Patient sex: M
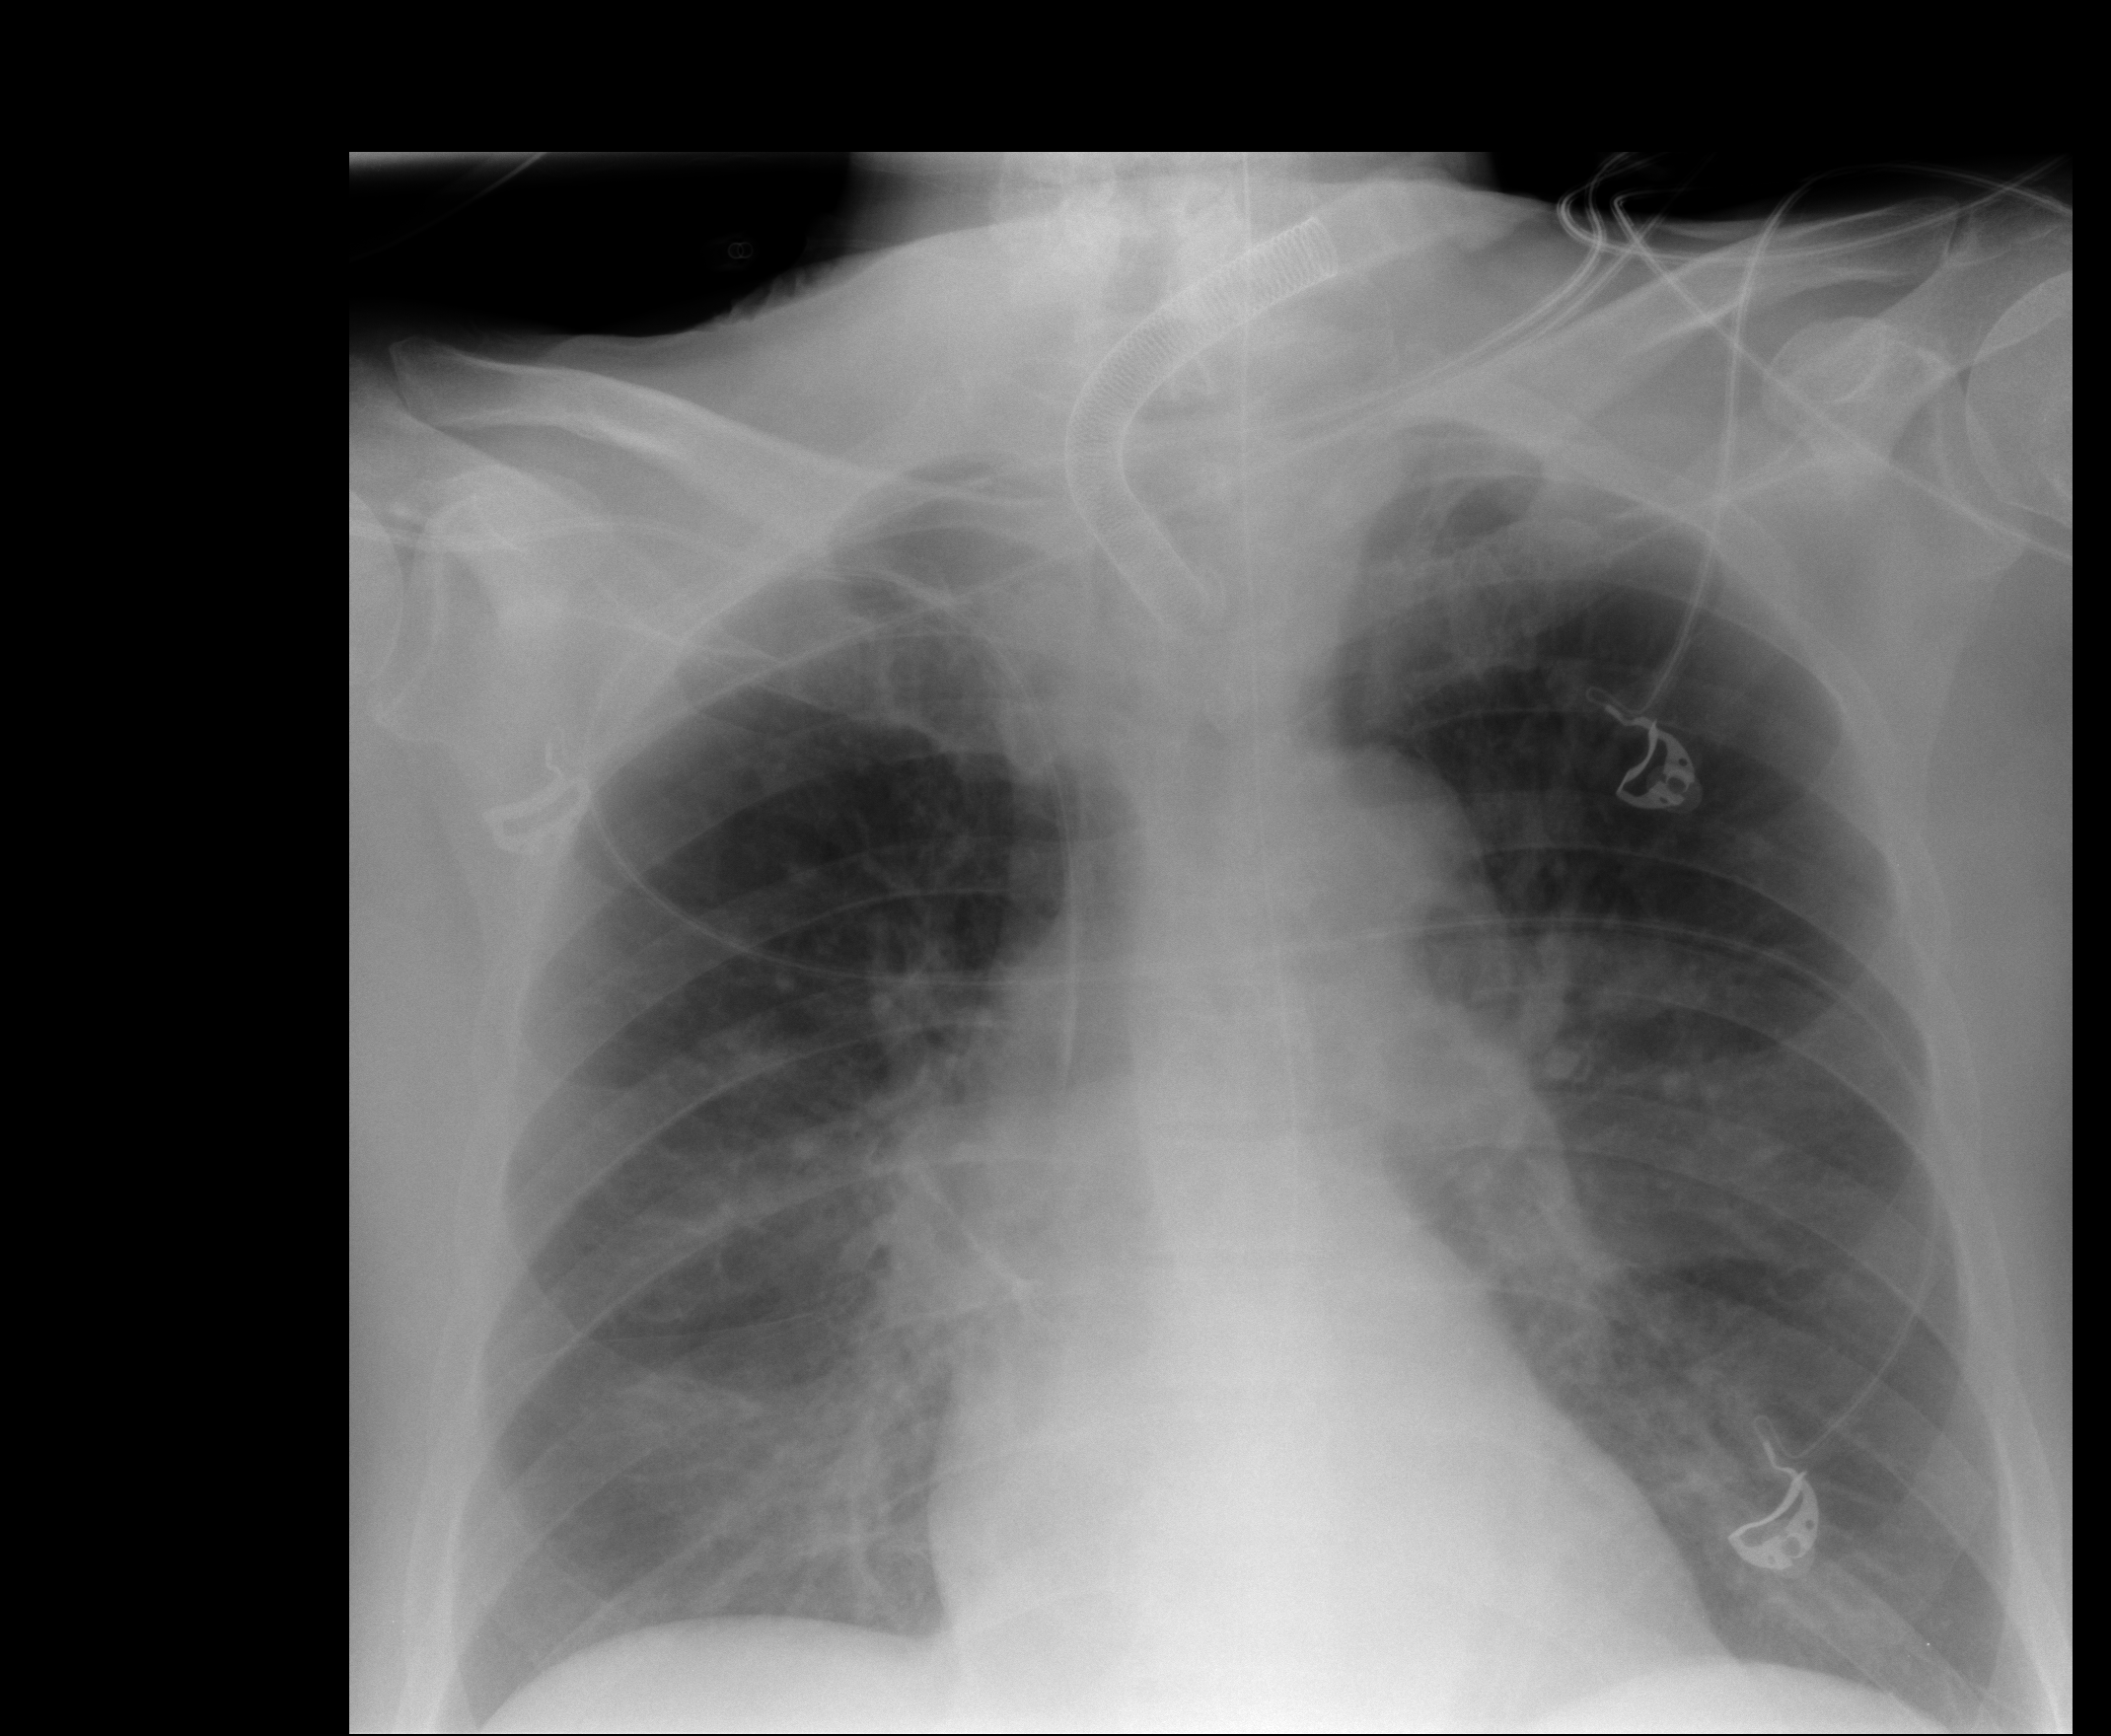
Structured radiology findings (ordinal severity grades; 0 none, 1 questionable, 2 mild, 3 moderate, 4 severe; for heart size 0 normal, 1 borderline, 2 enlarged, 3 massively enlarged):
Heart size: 0
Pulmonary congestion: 2
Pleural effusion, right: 0
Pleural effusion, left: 0
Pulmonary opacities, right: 1
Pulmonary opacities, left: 0
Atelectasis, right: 0
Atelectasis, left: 0